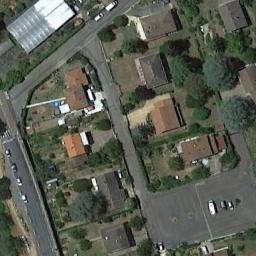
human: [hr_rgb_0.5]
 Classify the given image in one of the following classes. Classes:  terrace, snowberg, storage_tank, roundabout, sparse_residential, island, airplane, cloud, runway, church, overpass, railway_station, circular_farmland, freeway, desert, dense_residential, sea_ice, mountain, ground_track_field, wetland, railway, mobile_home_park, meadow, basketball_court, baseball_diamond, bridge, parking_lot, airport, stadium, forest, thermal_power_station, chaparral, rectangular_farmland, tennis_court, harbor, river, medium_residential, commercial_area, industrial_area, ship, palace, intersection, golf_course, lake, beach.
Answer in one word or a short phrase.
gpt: medium_residential